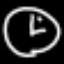
Label: clock